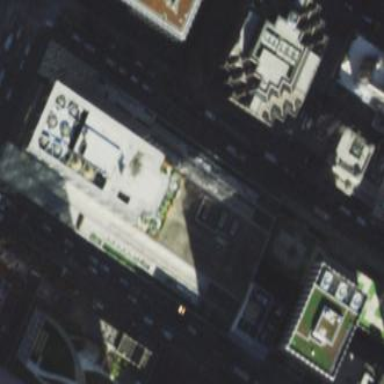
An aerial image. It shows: Part of building with flat concrete roof.